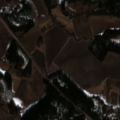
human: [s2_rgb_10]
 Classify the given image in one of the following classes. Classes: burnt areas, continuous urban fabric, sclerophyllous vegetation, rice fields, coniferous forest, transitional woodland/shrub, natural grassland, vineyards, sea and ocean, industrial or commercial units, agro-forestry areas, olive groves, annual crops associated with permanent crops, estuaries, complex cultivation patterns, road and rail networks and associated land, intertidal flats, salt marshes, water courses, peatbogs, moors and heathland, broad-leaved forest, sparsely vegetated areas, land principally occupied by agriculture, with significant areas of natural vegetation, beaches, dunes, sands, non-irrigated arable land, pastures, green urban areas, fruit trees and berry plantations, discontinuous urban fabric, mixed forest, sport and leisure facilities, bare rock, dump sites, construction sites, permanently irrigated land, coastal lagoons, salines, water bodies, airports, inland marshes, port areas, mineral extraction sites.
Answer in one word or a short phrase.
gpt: non-irrigated arable land, land principally occupied by agriculture, with significant areas of natural vegetation, coniferous forest, mixed forest